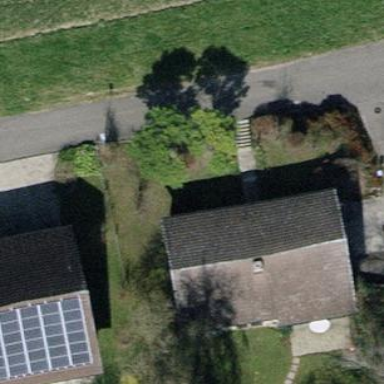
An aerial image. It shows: Detached building with gabled roof.